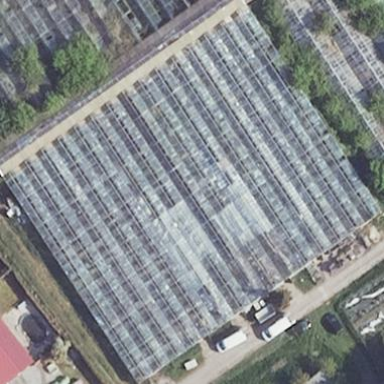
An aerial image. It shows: Greenhouse used for horticulture.